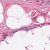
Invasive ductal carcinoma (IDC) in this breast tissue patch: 0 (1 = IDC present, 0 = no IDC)